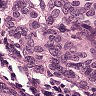
Metastatic tissue present: yes